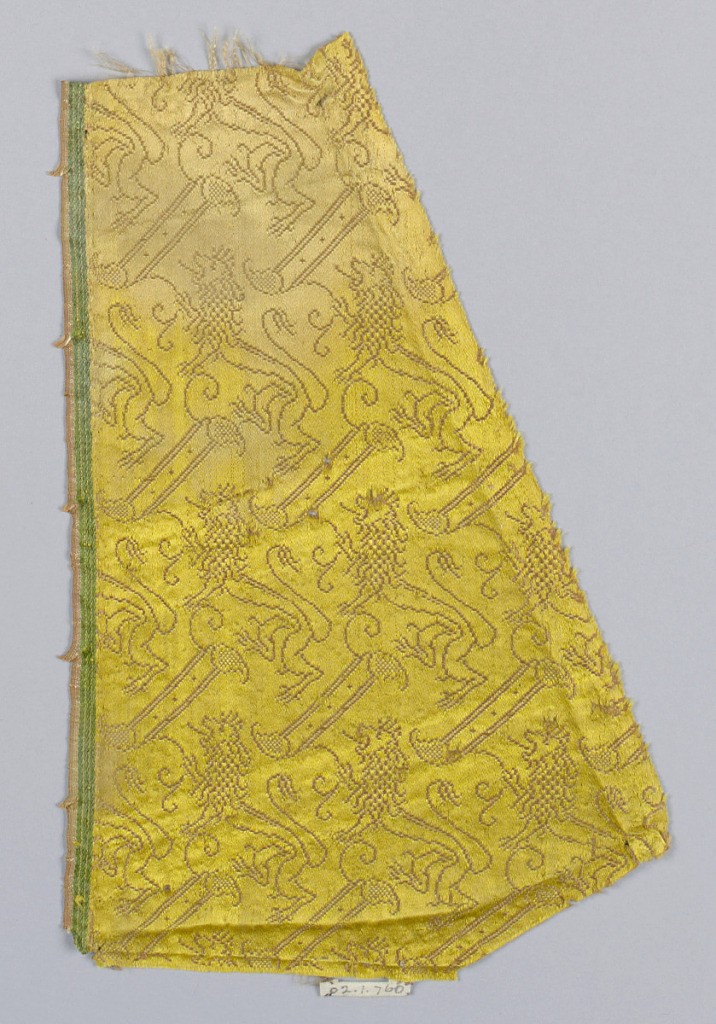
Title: Fragment
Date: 17th century
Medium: silk Technique: woven
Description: Lions and diagonal bars in yellow. Green selvage at laft.